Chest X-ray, AP view. Patient: 60 years old, sex F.
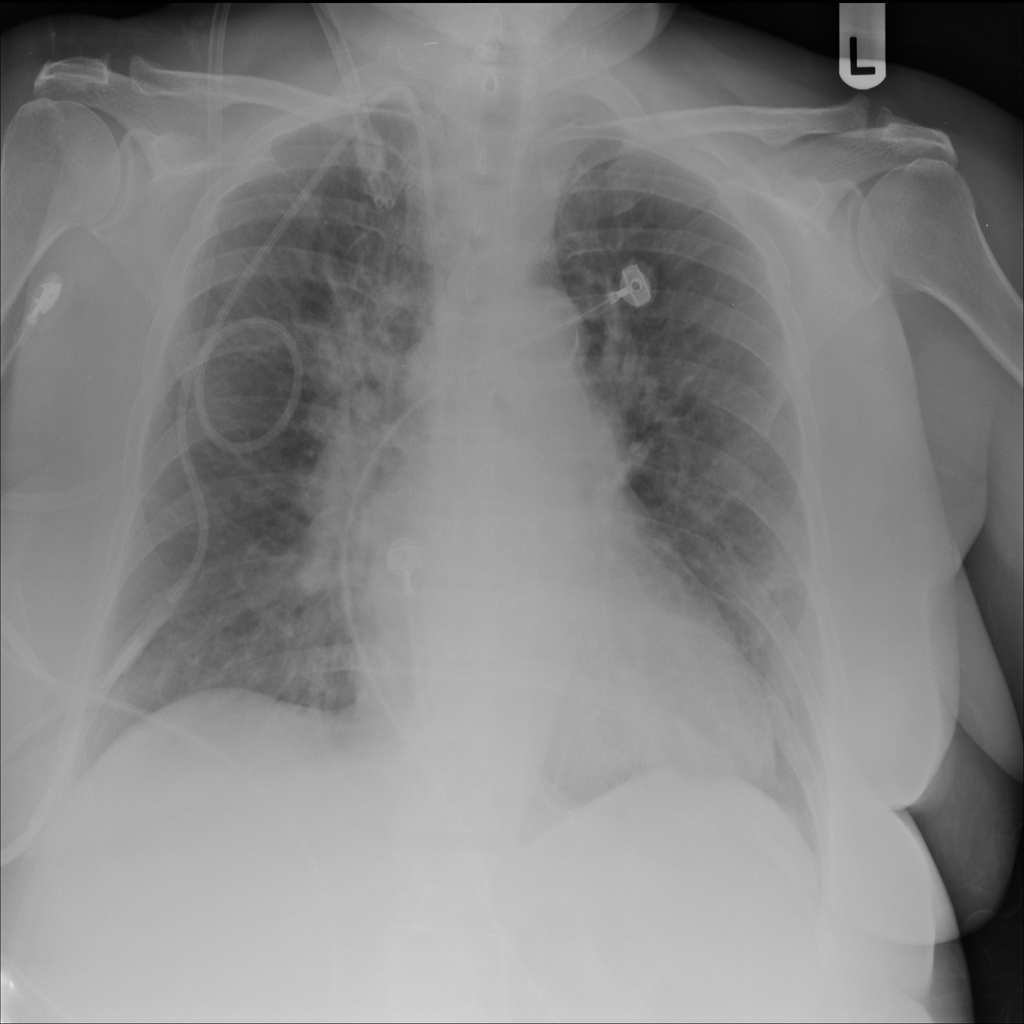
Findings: Atelectasis, Infiltration